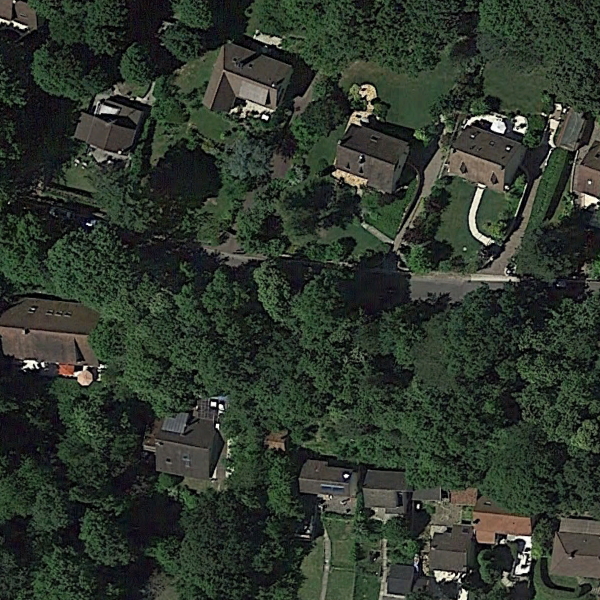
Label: MediumResidential